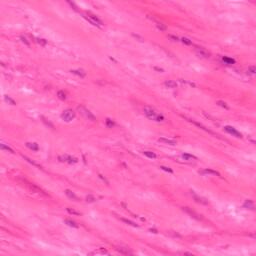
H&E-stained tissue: Colon